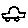
Label: car